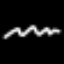
Label: squiggle